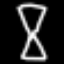
Label: hourglass